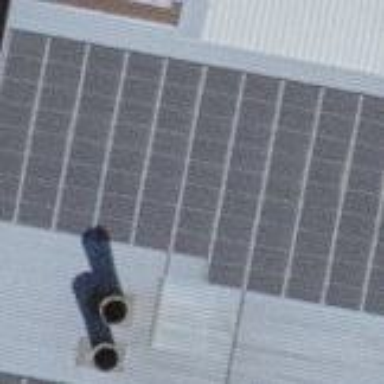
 consisting of solar photovoltaic panels."